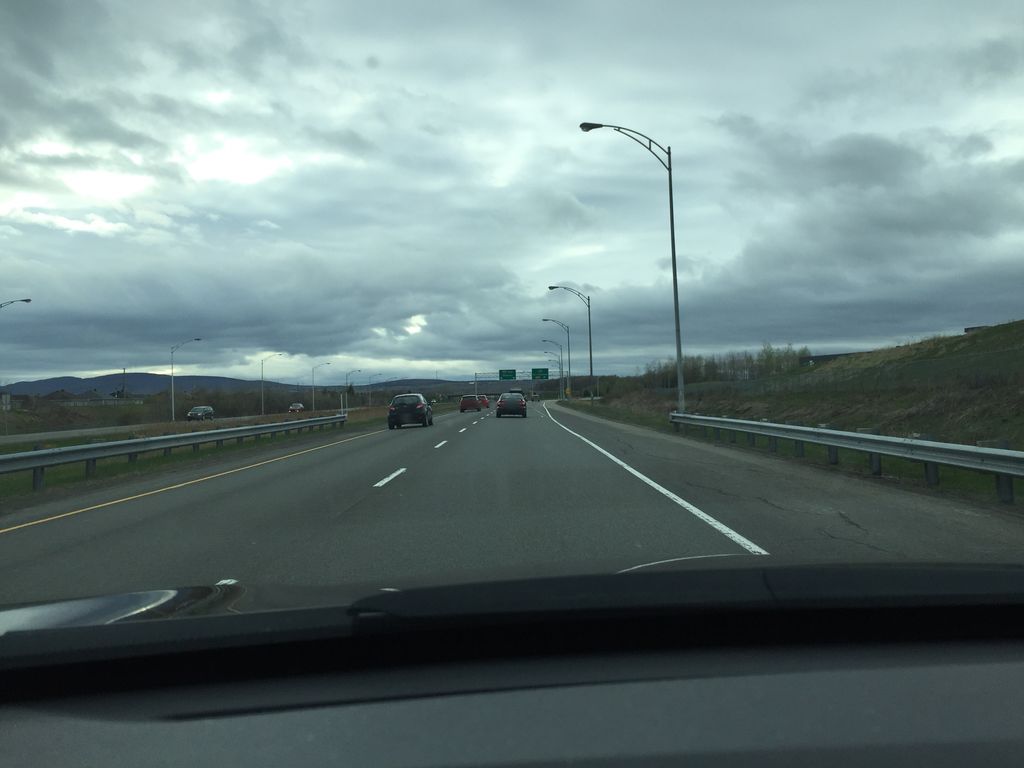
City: quebec_city